Field crop: maize
Growth stage: 2
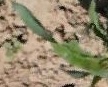
Species: maize